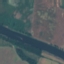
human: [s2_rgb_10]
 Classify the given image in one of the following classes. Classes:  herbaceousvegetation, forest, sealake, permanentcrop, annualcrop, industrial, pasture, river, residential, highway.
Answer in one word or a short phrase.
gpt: River